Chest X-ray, PA view. Patient: 49 years old, sex F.
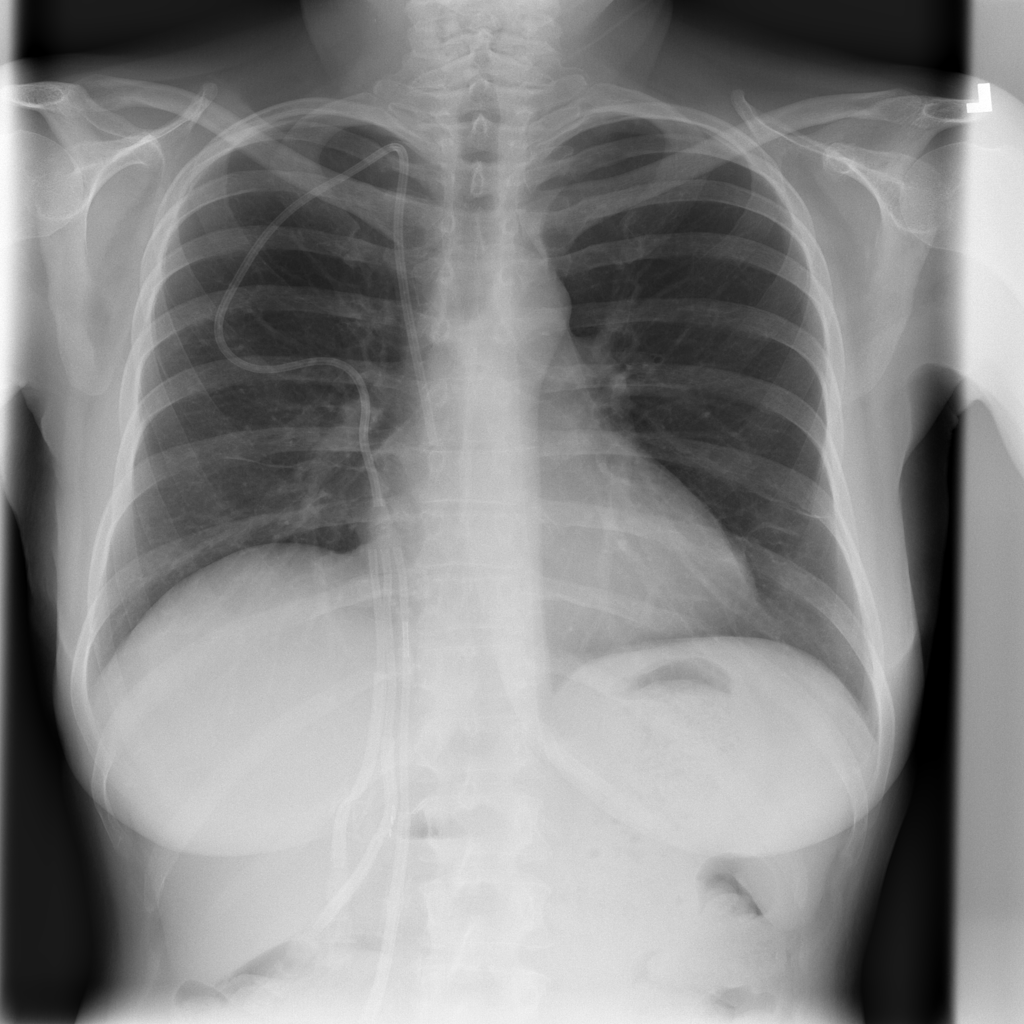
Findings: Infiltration